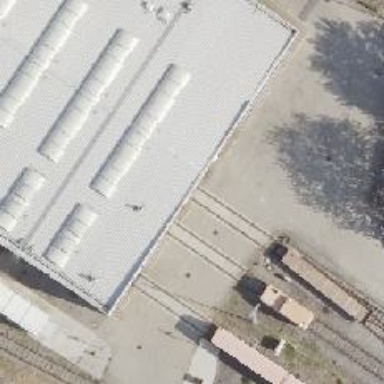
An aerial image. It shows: Building passage tunnel leading to yard.